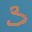
Label: 3